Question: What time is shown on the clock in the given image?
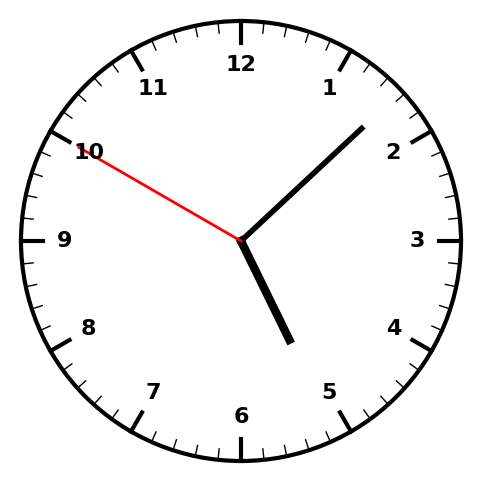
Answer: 05:07:50